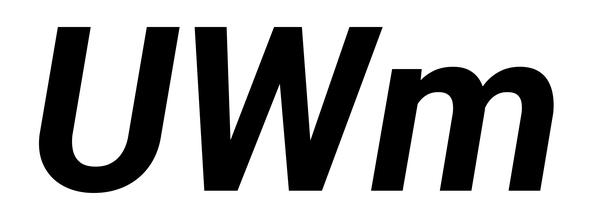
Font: Roboto-Italic_Bold_Italic